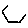
Label: hexagon